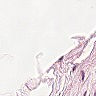
Metastatic tissue present: no